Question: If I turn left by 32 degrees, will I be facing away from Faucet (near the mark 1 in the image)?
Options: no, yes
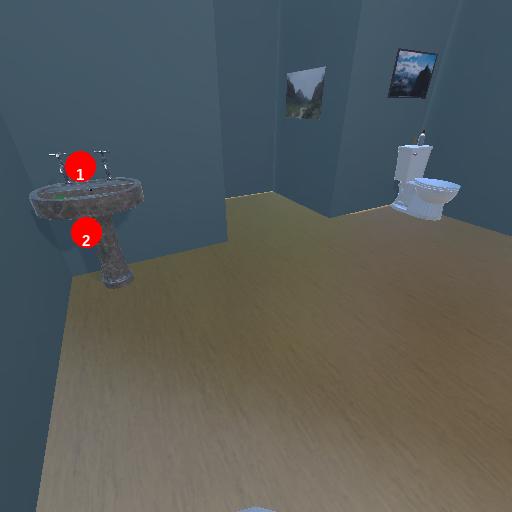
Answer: no